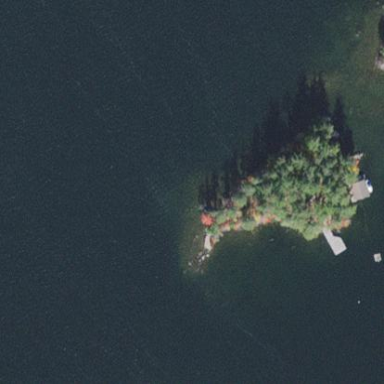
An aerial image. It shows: Islet.